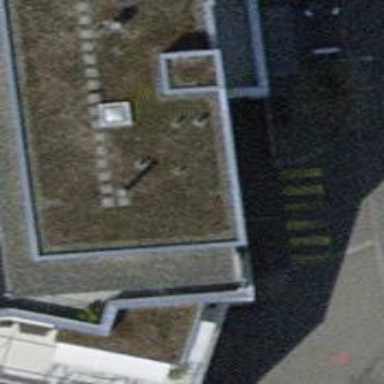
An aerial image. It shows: Parking entrance.